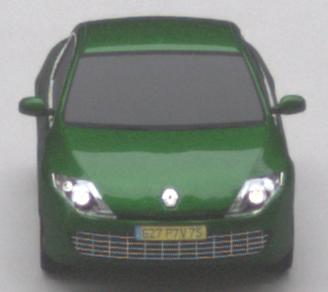
Make: Renault
Model: Laguna Coupé TCe 170
Detailed model: Laguna (III) Coupé
Model produced from: 2010/11
Model produced until: 2011/05
Doors: 2
Color: green
Road condition: dry road
Daytime: morning or afternoon
Contrast: low contrast